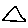
Label: triangle